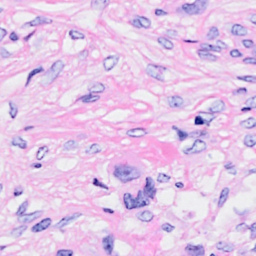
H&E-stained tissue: Breast